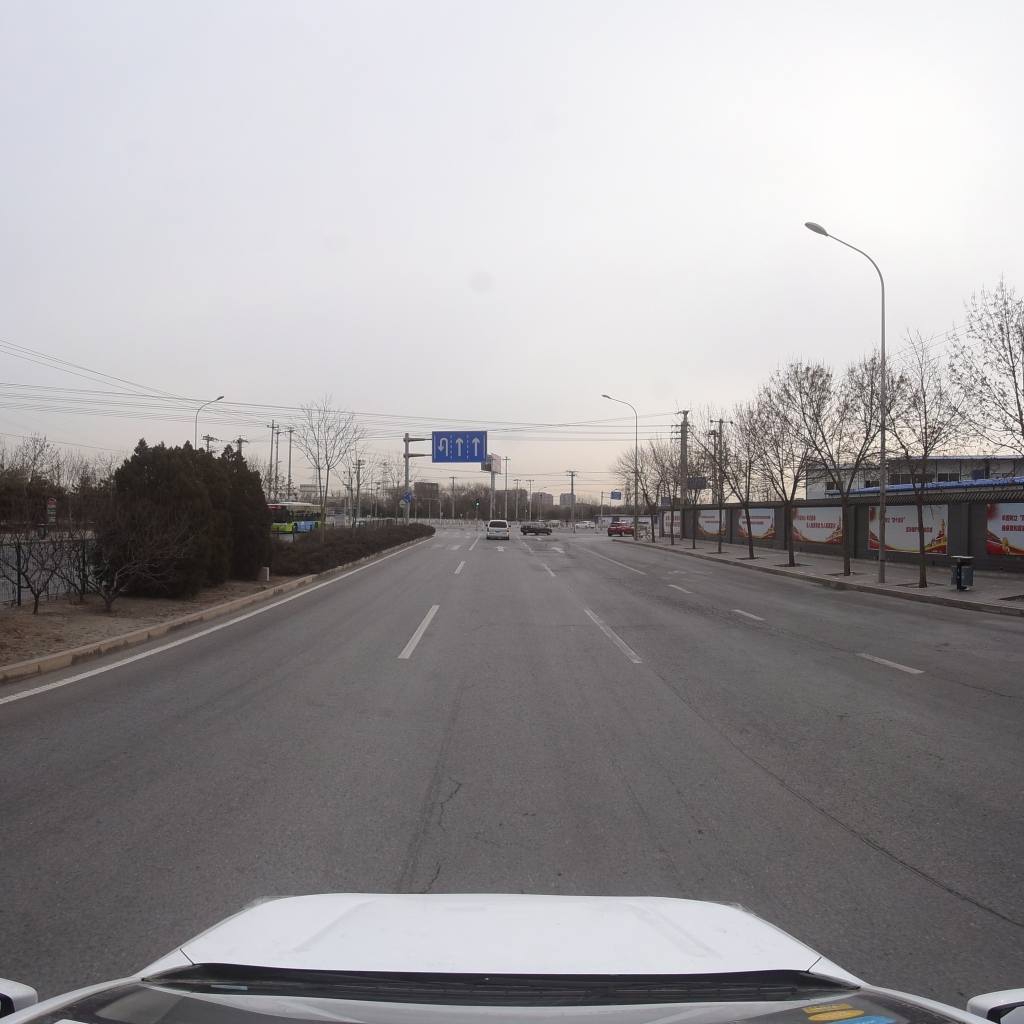
Region: Fengtai
Road damage annotations: longitudinal crack, longitudinal crack, longitudinal crack, longitudinal crack